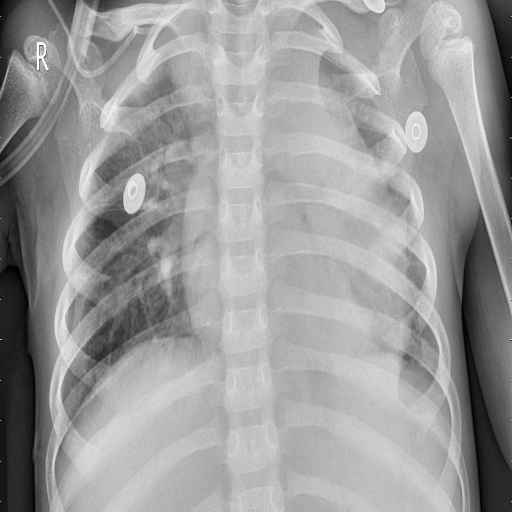
Finding: PNEUMONIA